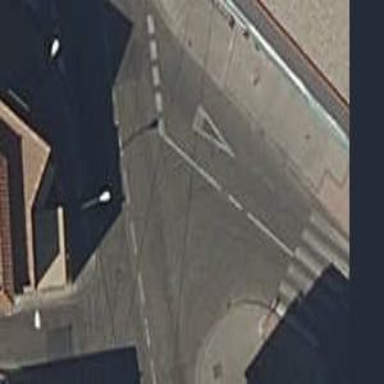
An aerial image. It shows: Road with "give way" sign.